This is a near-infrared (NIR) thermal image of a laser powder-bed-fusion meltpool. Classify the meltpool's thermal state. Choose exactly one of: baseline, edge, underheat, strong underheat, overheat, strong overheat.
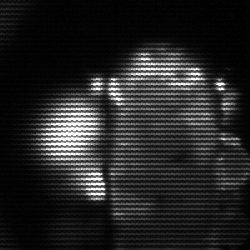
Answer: strong underheat